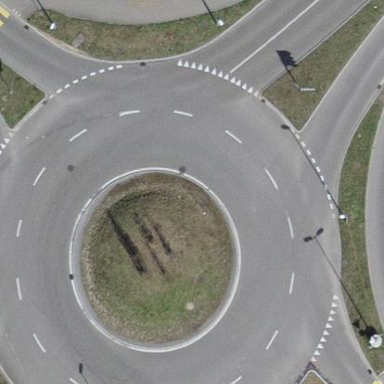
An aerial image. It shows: Asphalt road that is secondary route leading to roundabout.